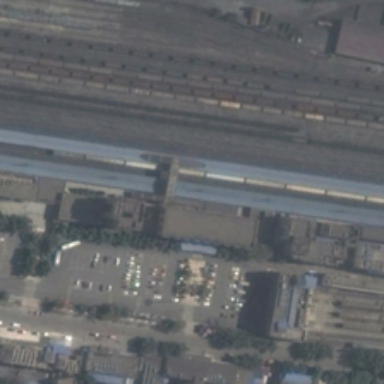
Some buildings and a parking lot are in one side of a railway station .